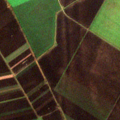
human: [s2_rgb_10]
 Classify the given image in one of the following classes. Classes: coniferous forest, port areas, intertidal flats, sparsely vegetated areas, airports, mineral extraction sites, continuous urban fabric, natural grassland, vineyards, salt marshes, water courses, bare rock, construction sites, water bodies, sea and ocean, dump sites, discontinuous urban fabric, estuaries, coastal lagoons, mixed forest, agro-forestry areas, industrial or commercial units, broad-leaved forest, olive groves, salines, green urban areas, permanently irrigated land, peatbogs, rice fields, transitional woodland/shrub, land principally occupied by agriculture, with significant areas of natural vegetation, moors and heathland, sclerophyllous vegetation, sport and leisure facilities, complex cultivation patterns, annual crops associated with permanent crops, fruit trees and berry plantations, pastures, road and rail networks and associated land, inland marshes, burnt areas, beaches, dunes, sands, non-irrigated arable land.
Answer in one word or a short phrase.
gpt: non-irrigated arable land